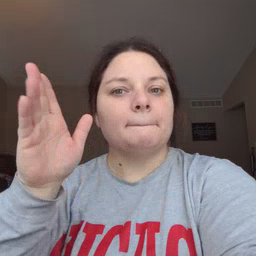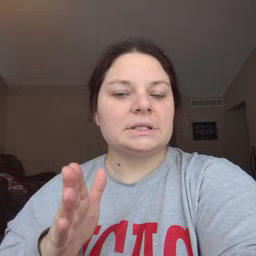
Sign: person